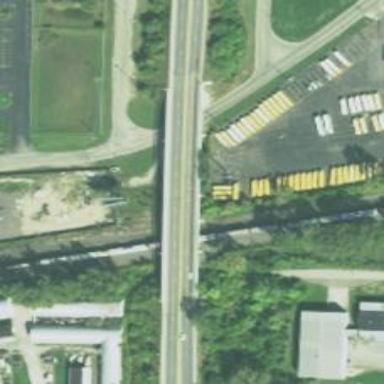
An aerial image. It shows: Primary highway on viaduct.